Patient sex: F
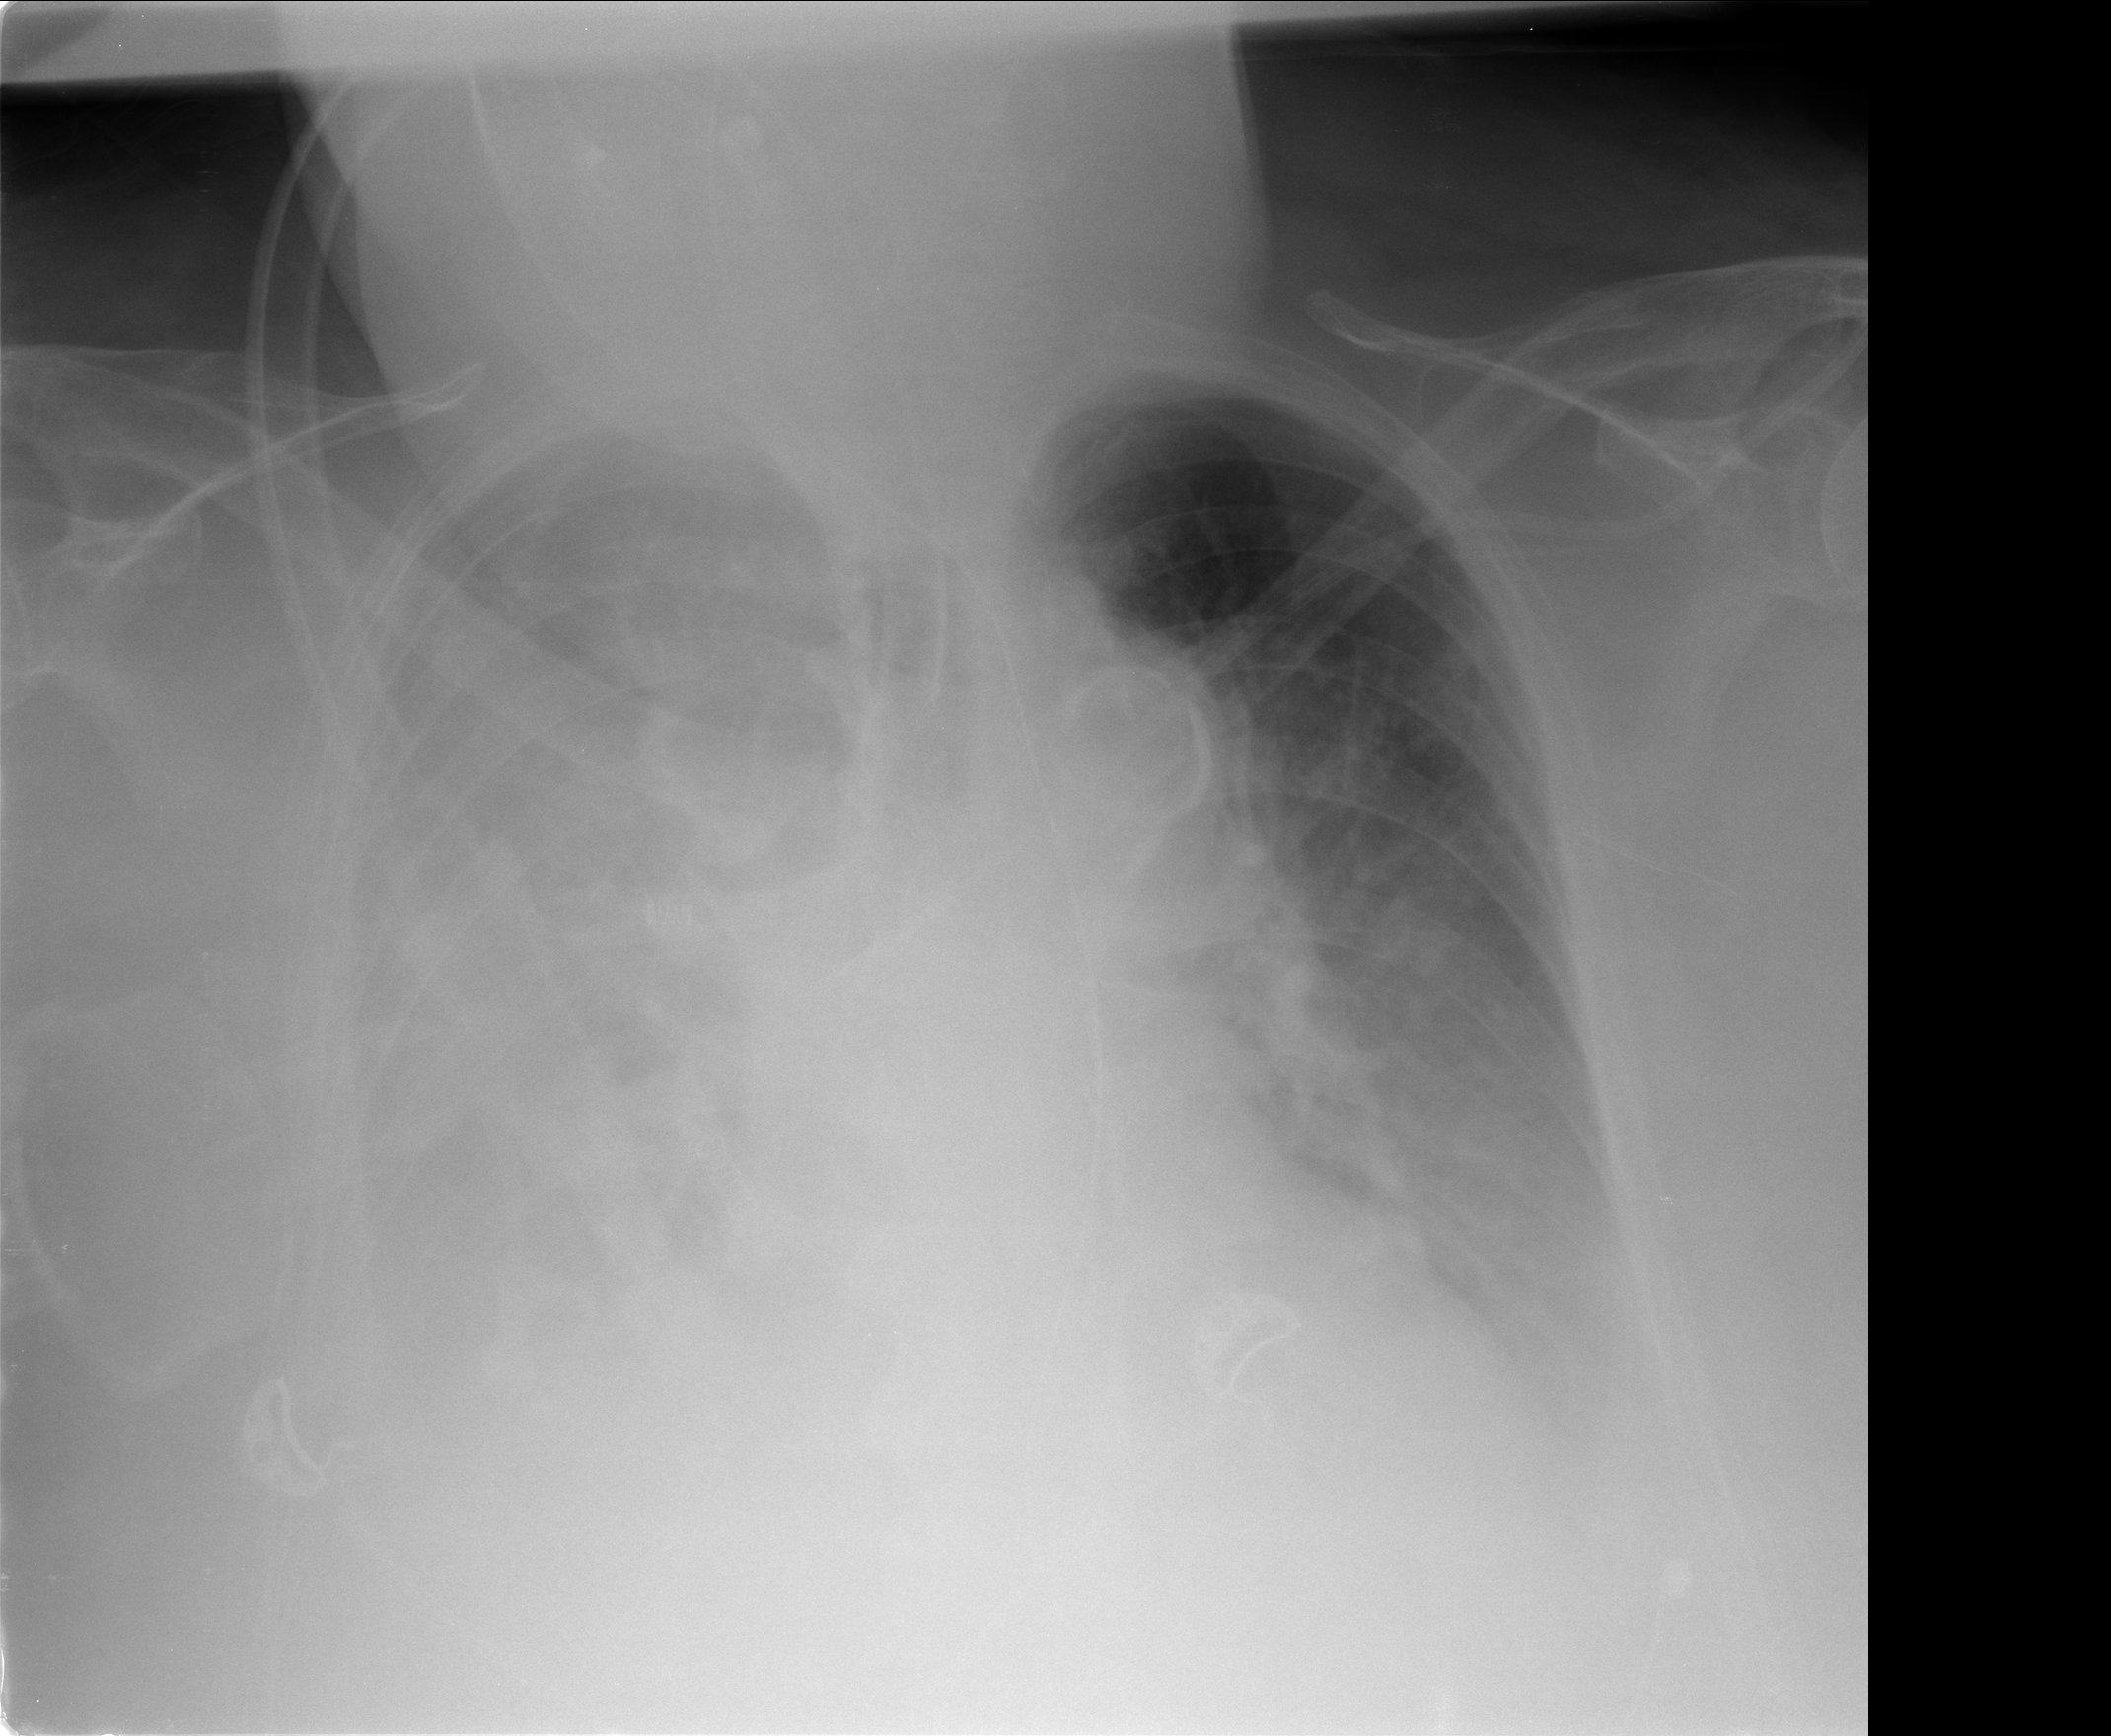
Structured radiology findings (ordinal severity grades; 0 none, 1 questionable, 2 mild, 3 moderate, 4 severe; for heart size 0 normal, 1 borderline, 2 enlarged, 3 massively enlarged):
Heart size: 0
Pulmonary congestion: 3
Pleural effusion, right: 4
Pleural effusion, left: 3
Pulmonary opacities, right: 2
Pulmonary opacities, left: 2
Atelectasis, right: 4
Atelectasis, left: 3